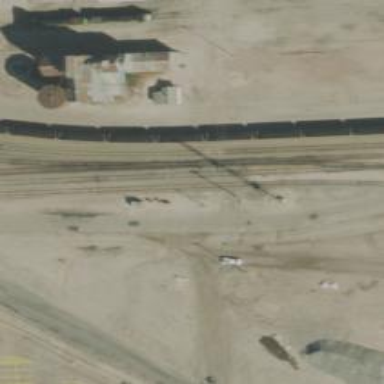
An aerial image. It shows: Railway siding for service.